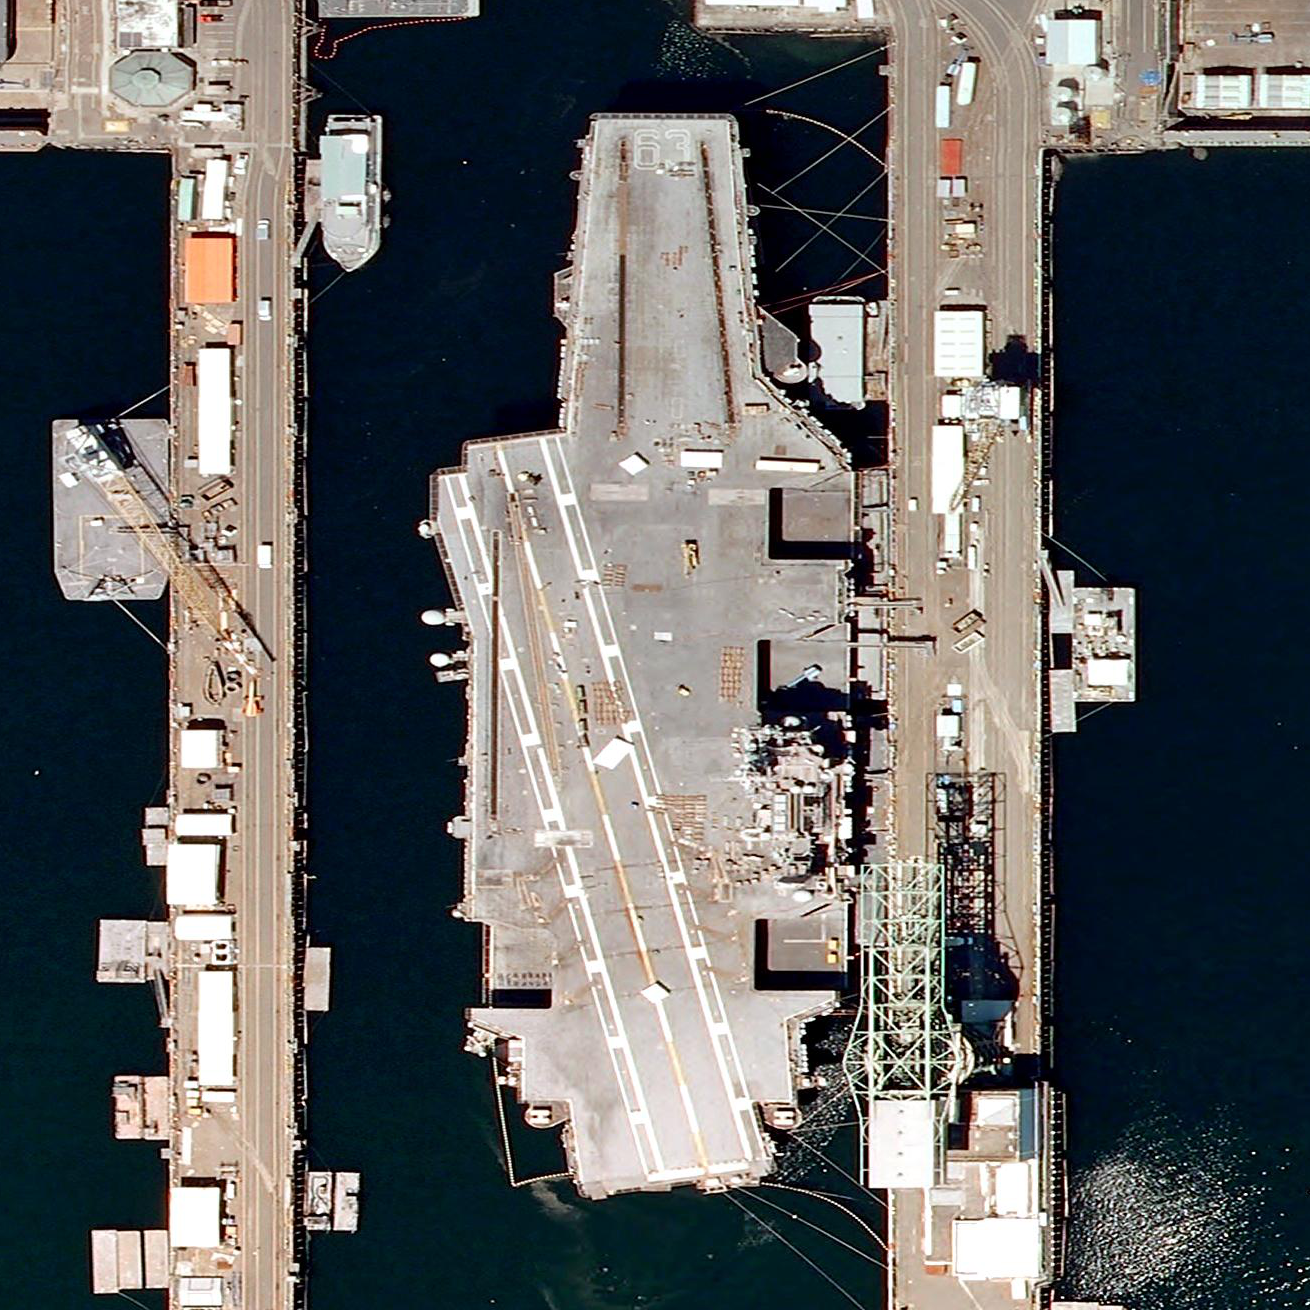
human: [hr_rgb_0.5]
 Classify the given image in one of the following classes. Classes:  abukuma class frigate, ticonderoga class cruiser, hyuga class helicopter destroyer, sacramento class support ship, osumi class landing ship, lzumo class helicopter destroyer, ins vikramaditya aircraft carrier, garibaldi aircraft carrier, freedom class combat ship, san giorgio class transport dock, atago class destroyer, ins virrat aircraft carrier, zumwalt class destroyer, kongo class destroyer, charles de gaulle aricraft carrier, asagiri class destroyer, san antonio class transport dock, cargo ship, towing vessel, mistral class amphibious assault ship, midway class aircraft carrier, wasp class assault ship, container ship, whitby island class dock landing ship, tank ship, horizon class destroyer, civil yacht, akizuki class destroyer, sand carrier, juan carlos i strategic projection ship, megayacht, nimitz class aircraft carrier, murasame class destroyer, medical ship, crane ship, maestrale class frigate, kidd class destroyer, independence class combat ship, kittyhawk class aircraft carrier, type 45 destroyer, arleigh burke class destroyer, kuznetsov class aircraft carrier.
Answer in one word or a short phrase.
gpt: KittyHawk class aircraft carrier